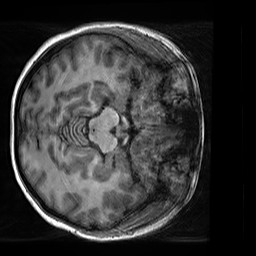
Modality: T1w
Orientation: axial
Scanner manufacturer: siemens
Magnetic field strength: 3 T
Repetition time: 2.5 s
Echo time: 0.00299 s